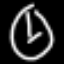
Label: clock